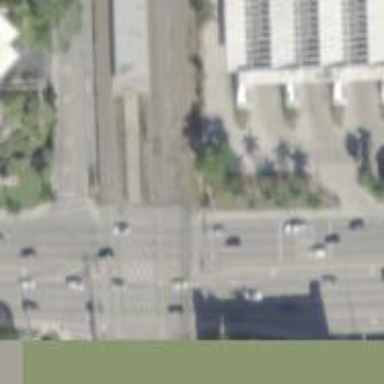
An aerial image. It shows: Railway crossing with lights and full barriers.